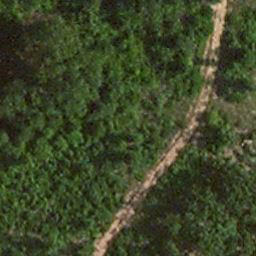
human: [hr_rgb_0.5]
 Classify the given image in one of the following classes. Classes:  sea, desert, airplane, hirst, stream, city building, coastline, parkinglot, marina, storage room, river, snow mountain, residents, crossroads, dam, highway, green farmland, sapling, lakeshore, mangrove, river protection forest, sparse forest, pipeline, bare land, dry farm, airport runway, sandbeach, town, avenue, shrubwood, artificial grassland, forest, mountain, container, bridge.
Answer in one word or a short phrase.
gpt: avenue